Question: generate around or ?
Not interested in available packages such as <URL> etc but .

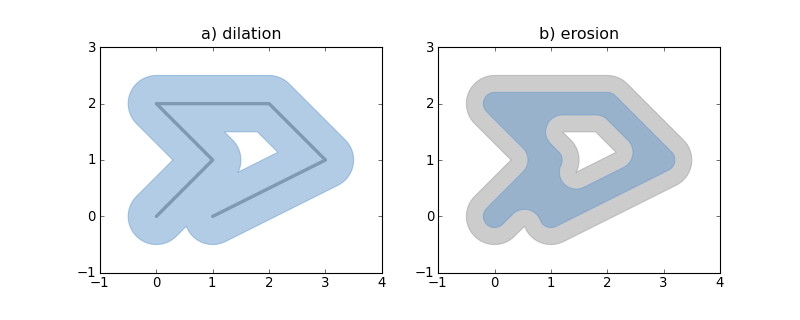
Answer: This can be seen an indirect solution. If you can have your geometric shapes as image i.e., 2D matrix then you may implement (see below) simple functions such as dilation/erosion (fairly simple kernel jobs) etc to make surrounding areas around all the shapes (now pixels) on your image.
This is so straightforward than doing hard mathematics. The following shows an experiment.
The algorithm is simple:
1. shift-four-direction your matrix each time one pixel and repeat until you get desired depth for the buffer.
2. sum resulting matrices

Note that as mentioned this idea is so simple and actually is based on matrix demonstration of polygon, line or whatever is in the question. That is the resolution is defined by the dimensions of the representing matrix. One advantage is however it works with any complexity of the input.
The corners are seen to be descretized form of circle.